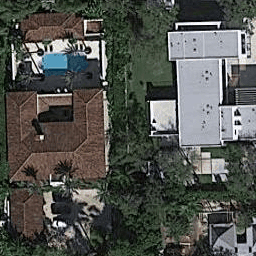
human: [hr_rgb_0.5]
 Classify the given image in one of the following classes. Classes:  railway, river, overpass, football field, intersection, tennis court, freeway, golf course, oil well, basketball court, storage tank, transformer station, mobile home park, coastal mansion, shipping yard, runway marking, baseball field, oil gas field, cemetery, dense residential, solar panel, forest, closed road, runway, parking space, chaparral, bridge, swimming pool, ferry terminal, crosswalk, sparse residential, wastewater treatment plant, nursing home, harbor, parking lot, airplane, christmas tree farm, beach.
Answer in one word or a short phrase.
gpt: coastal mansion